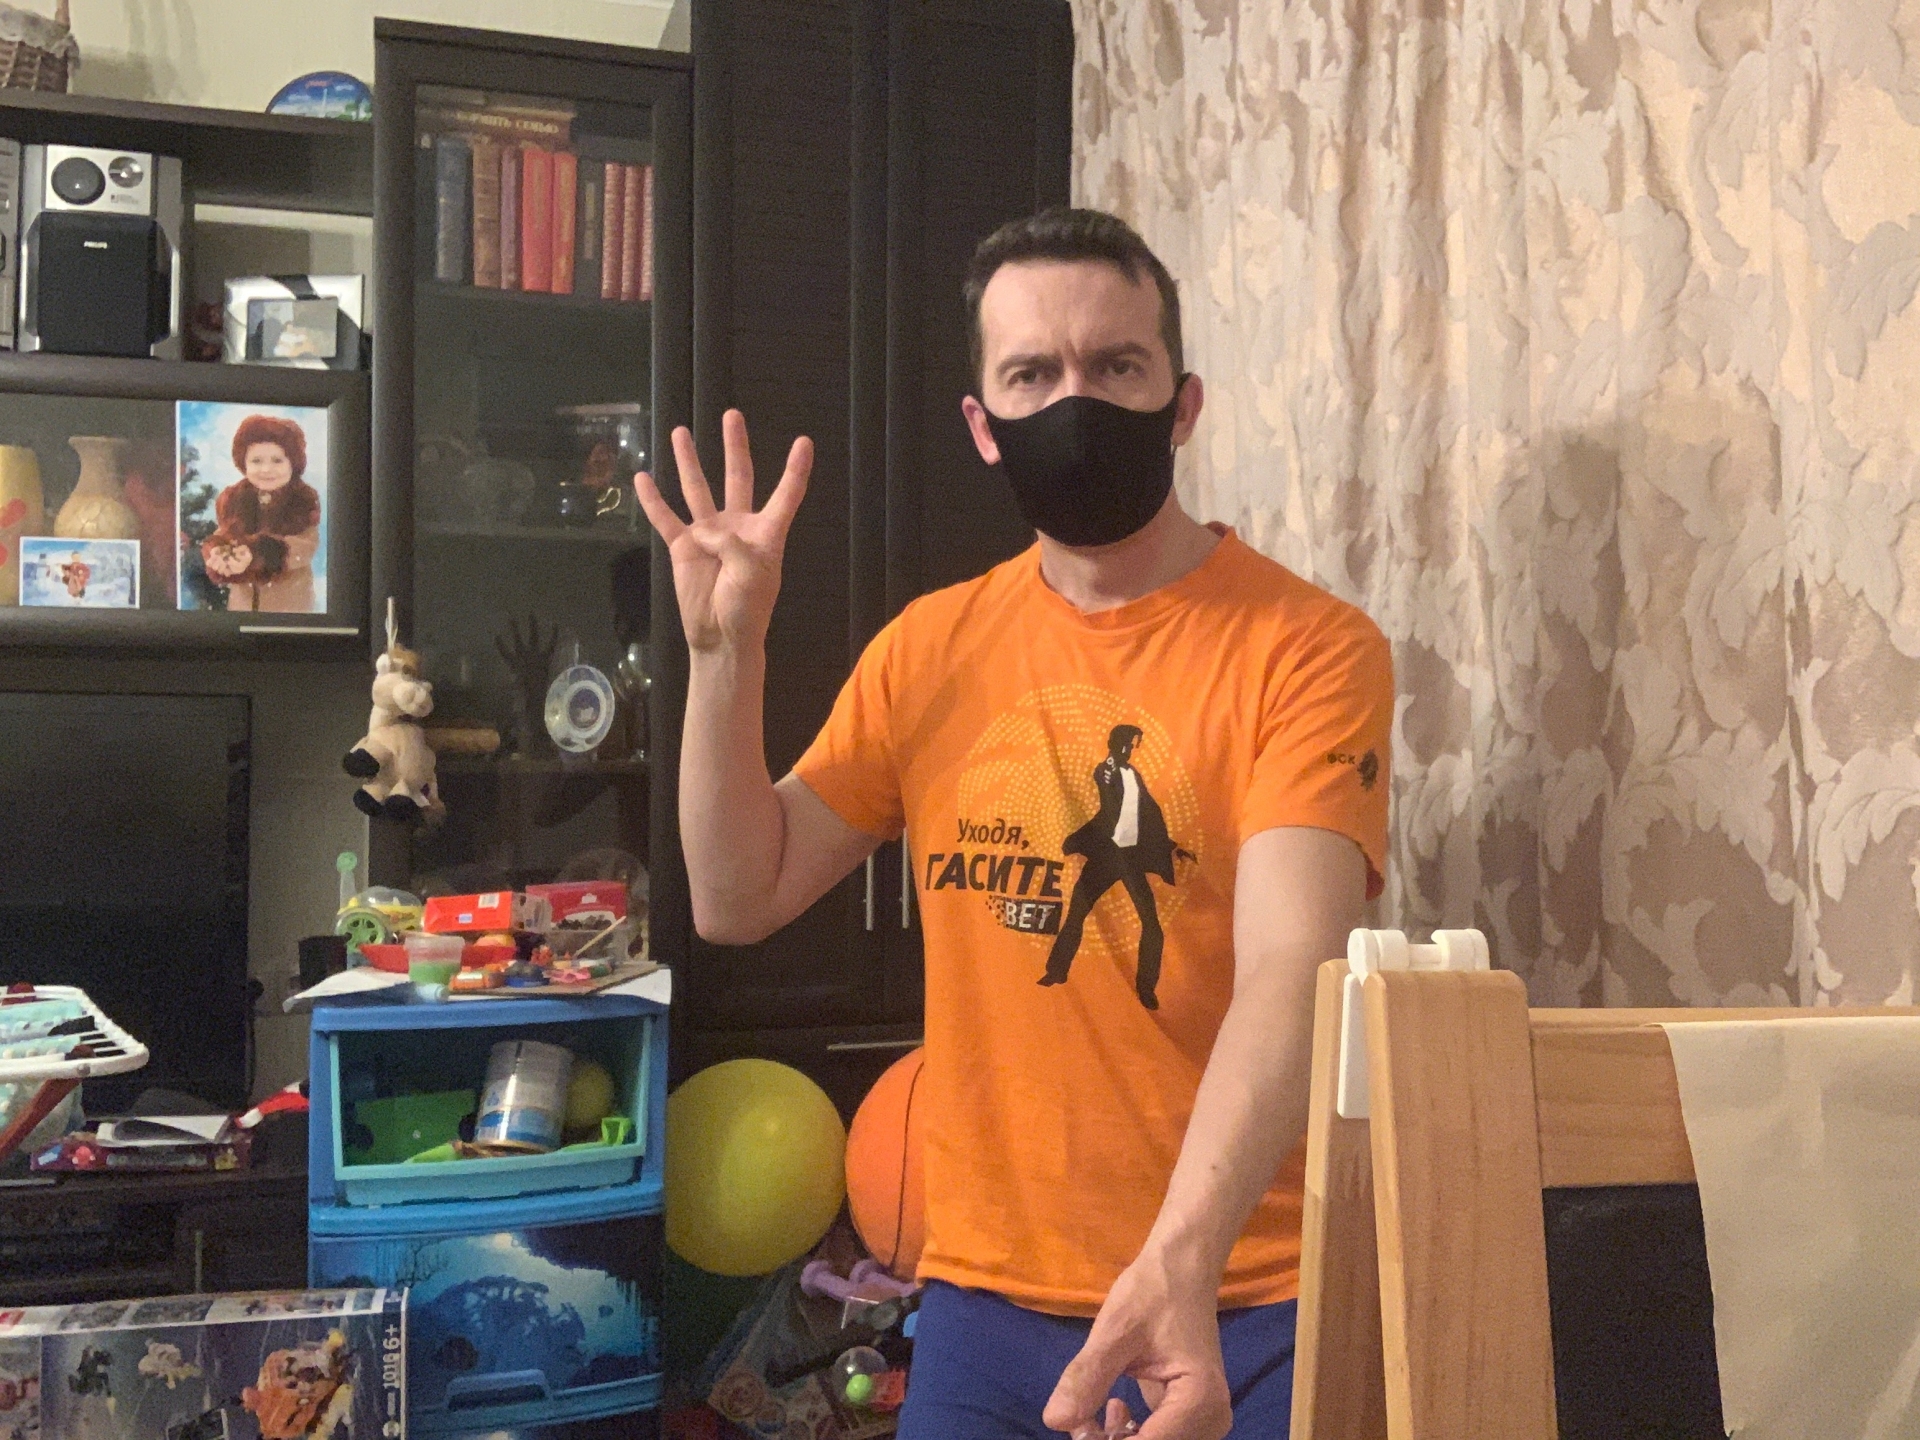
Label: noise